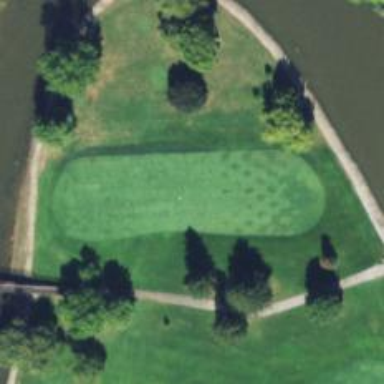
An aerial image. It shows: View of golf hole.